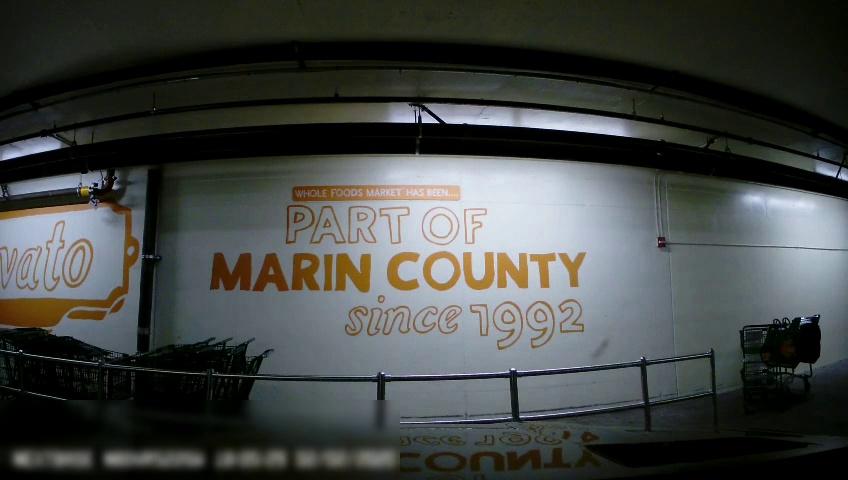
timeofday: Dusk/Dawn/Twilight
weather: Other